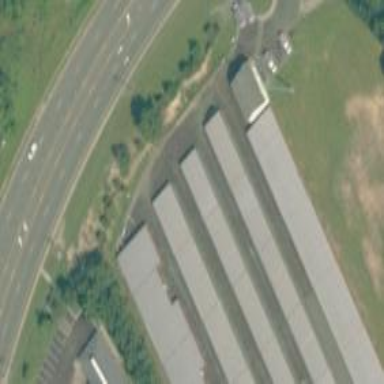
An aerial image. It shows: Warehouse.